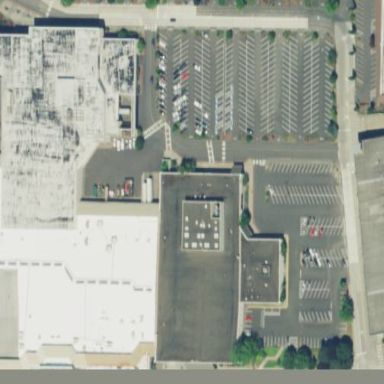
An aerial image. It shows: Department store building.